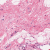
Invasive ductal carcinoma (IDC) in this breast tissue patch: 0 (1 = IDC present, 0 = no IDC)